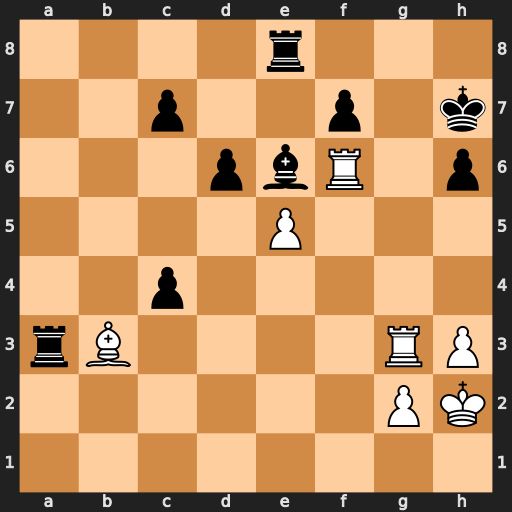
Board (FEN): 4r3/2p2p1k/3pbR1p/4P3/2p5/rB4RP/6PK/8
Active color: w
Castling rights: -
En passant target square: -
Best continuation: Bc2+